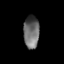
Tissue: lung
Cell type: Epithelial cells
Senescence score: 0.1363
Nuclear area (px): 498
Mean DAPI intensity: 106.191